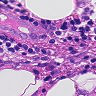
Metastatic tissue present: yes